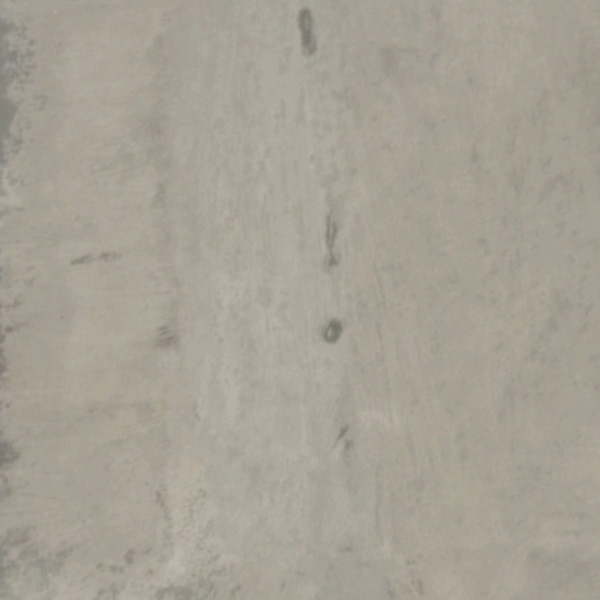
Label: BareLand